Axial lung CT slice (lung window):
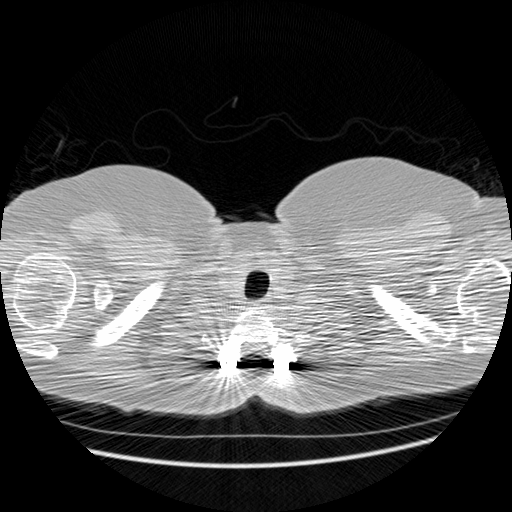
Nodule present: no